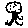
Label: tree